Question: When plotting images or heatmaps to pdfs as in the example below they are saved as vector objects where every pixel in the image or cell in the heatmap is represented by a square. Even at modest resolutions this results in unnecessarily large files that also renders uglily on some devices.
I'm asking since I am often printing R graphics, sometimes on large posters, and would like to combine the best of the two worlds. Of course I could save the entire figure as a high resolution png but that would not be as elegant, or combine it manually e.g. in <URL> but it is quite tedious.
'''
my.func <- function(x, y) x %*% t(y)
pdf(file="myPlot.pdf")
image(my.func(seq(-10,10,,500), seq(-5,15,,500)), col=heat.colors(100))
dev.off()
'''

Thanks for your time, ideas and hopefully solutions!
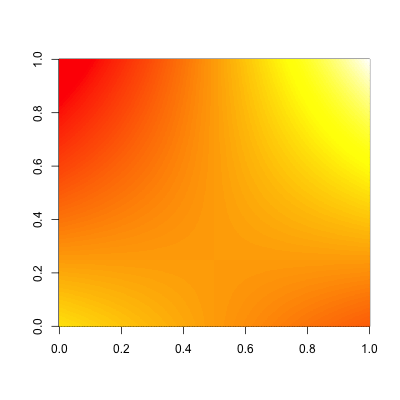
Answer: Use '?rasterImage', or more conveniently in recent versions 'image' with option 'useRaster = TRUE'.
That will dramatically reduce the size of the file.
'''
my.func <- function(x, y) x %*% t(y)
pdf(file="image.pdf")
image(my.func(seq(-10,10,,500), seq(-5,15,,500)), col=heat.colors(100))
dev.off()
pdf(file="rasterImage.pdf")
image(my.func(seq(-10,10,,500), seq(-5,15,,500)), col=heat.colors(100), useRaster = TRUE)
dev.off()
file.info("image.pdf")$size
file.info("rasterImage.pdf")$size
'''
image.pdf: 813229 bytes
rasterImage.pdf 16511 bytes
See more details about the new features here:
<URL>
<URL>